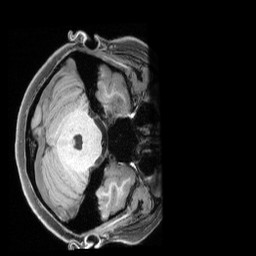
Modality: T1w
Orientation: axial
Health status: healthy
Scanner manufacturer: siemens
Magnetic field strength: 3 T
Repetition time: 2.4 s
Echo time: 0.00201 s